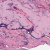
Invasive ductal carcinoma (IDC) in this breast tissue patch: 0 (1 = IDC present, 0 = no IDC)